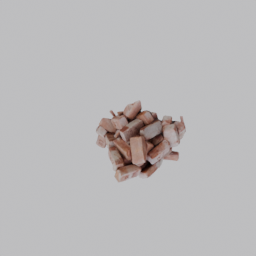
Label: architecture